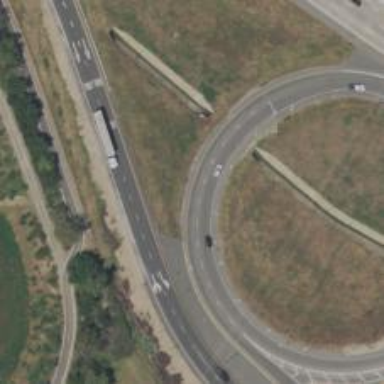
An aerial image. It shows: Asphalt motorway link.